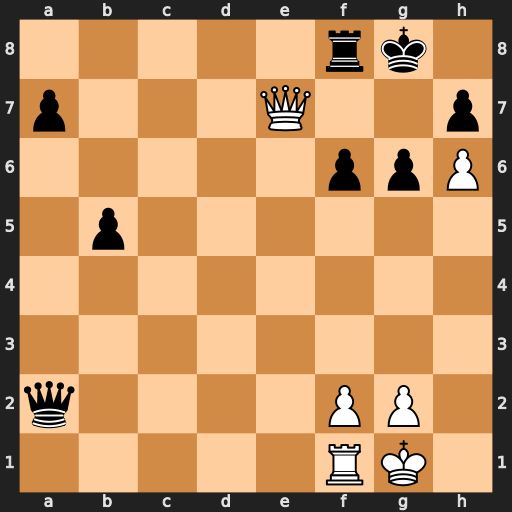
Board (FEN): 5rk1/p3Q2p/5ppP/1p6/8/8/q4PP1/5RK1
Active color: w
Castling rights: -
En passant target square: -
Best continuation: Qg7#